Interaction volume radius: 5 \u00c5
Interaction volume height: 10 \u00c5
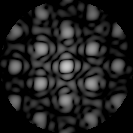
Disorder parameter: 0.1887